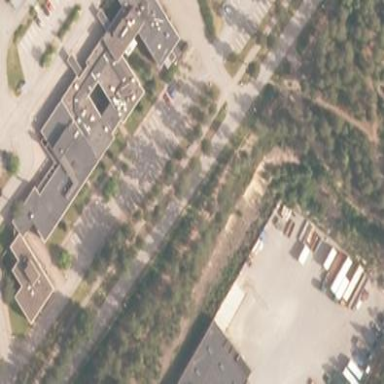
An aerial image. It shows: Healthcare facility identified as hospital.